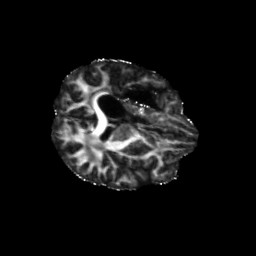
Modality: FA
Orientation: axial
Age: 44
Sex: female
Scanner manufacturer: siemens
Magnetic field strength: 3 T
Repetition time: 5.47 s
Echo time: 0.0854 s